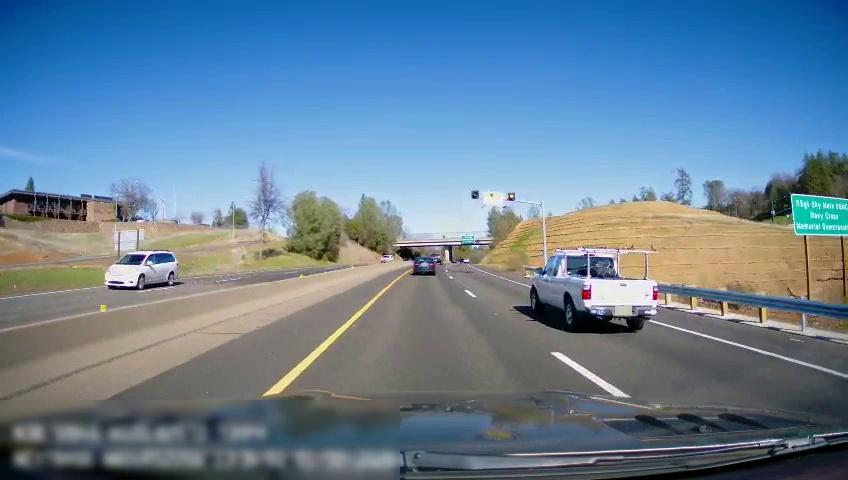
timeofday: Day
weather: Sunny
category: Drivable Space
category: Drivable Space
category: Vehicles | SUV
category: Vehicles | SUV
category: Vehicles | Car
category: Vehicles | Truck
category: Vehicles | Truck
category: Vehicles | SUV
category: Lanes | Current Lane
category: Lanes | Current Lane
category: Lanes | Alternate Lane
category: Lanes | Opposite Lane
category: Lanes | Opposite Lane
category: Traffic | Signs
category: Traffic | Signs